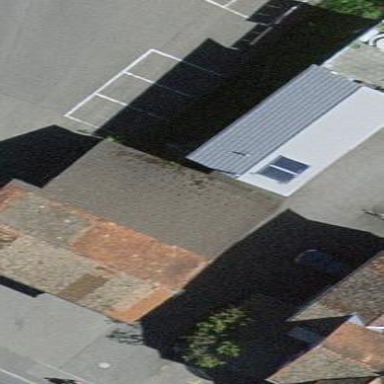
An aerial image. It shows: Gabled building with roof made of roof tiles.